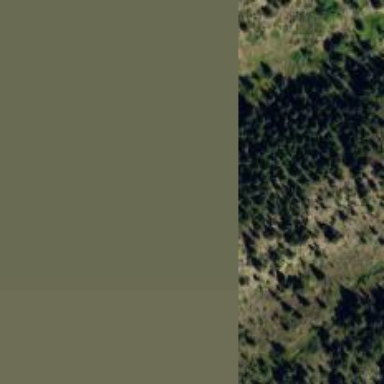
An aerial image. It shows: Coniferous woodland area.